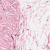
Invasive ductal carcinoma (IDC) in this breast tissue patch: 0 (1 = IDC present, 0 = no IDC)